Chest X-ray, PA view. Patient: 64 years old, sex F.
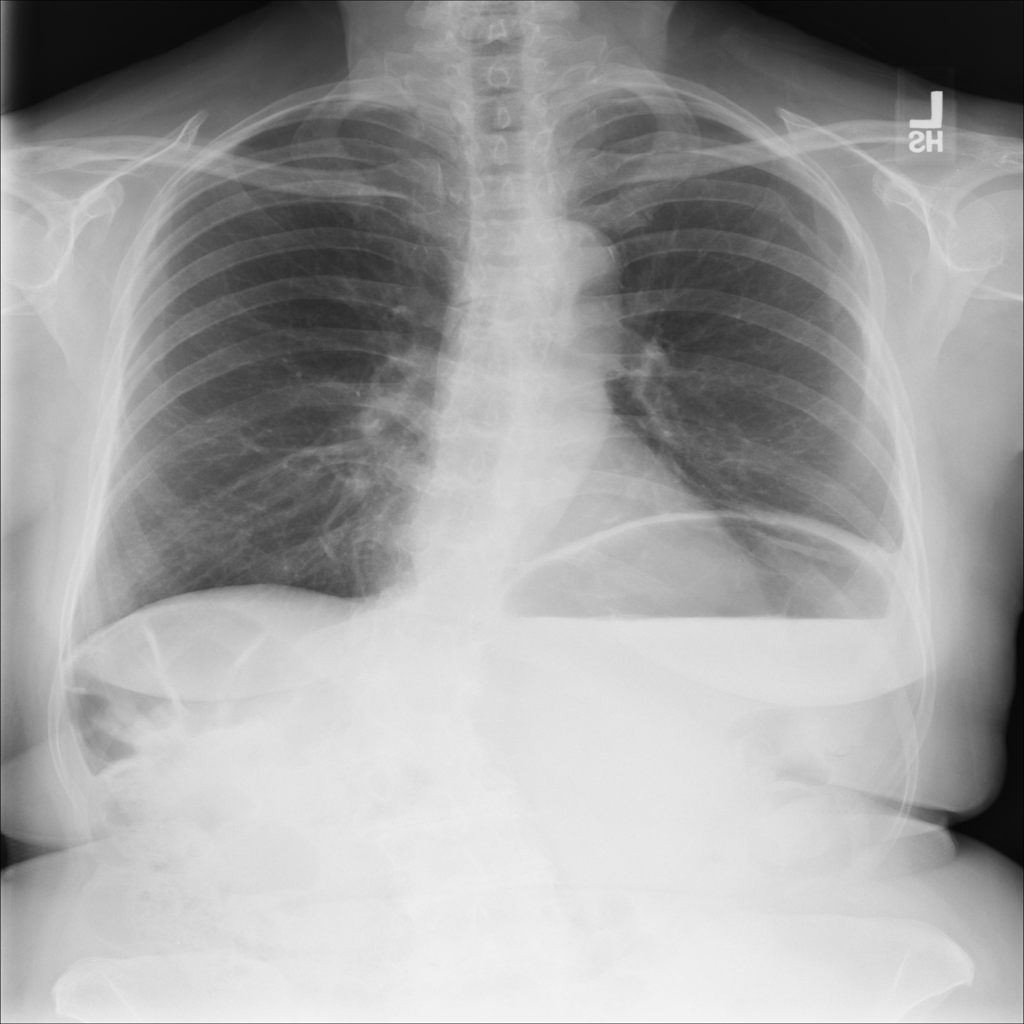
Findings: No Finding